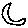
Label: moon